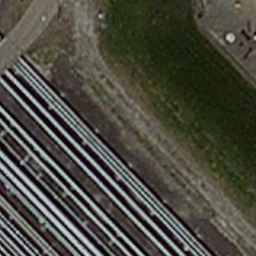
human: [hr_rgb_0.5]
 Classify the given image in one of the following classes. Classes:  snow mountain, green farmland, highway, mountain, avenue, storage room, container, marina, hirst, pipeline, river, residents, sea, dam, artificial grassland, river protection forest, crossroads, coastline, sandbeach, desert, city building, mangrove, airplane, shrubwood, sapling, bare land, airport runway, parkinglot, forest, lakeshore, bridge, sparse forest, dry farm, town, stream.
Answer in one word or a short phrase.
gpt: pipeline